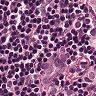
Metastatic tissue present: no